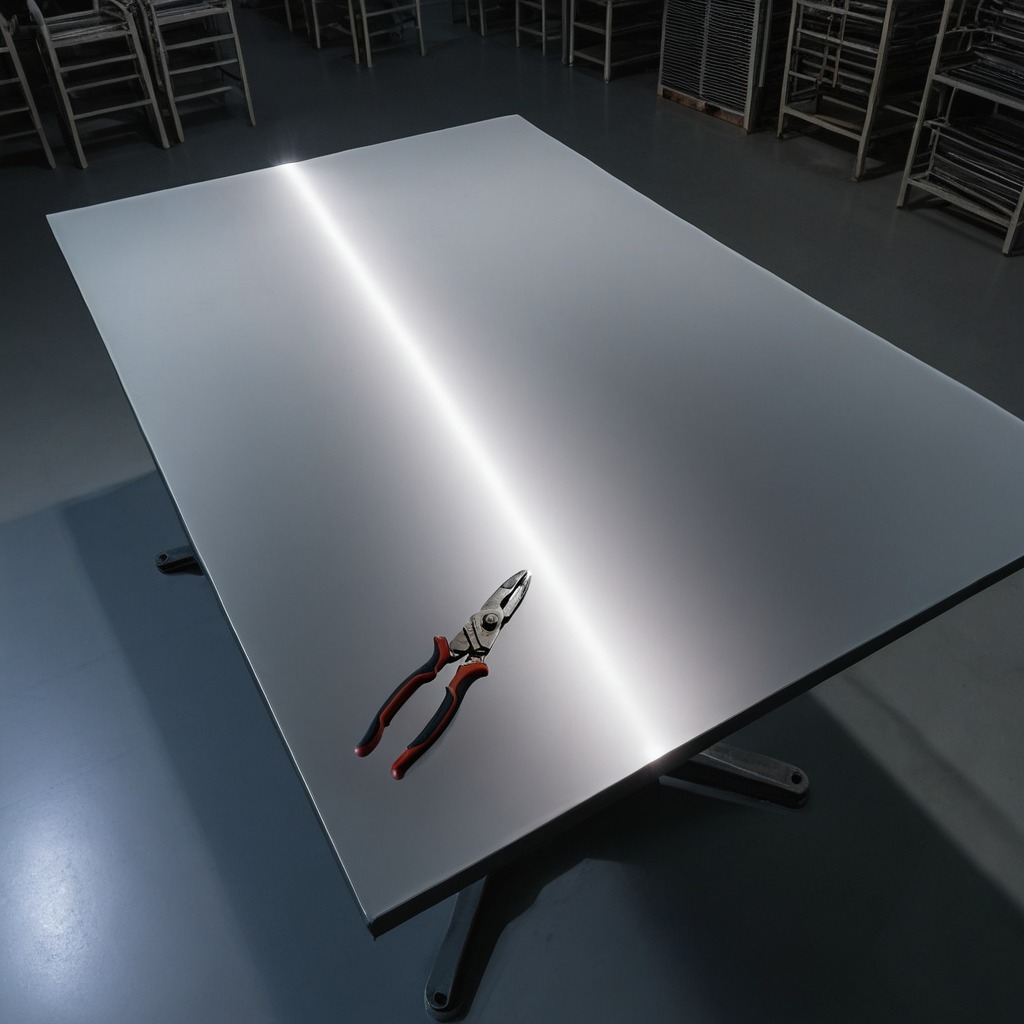
A plier is lying on the tabletop.